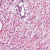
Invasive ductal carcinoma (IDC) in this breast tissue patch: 1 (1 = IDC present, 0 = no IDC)